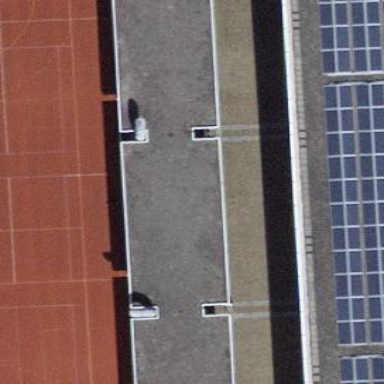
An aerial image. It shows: View of roof of building.